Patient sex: F
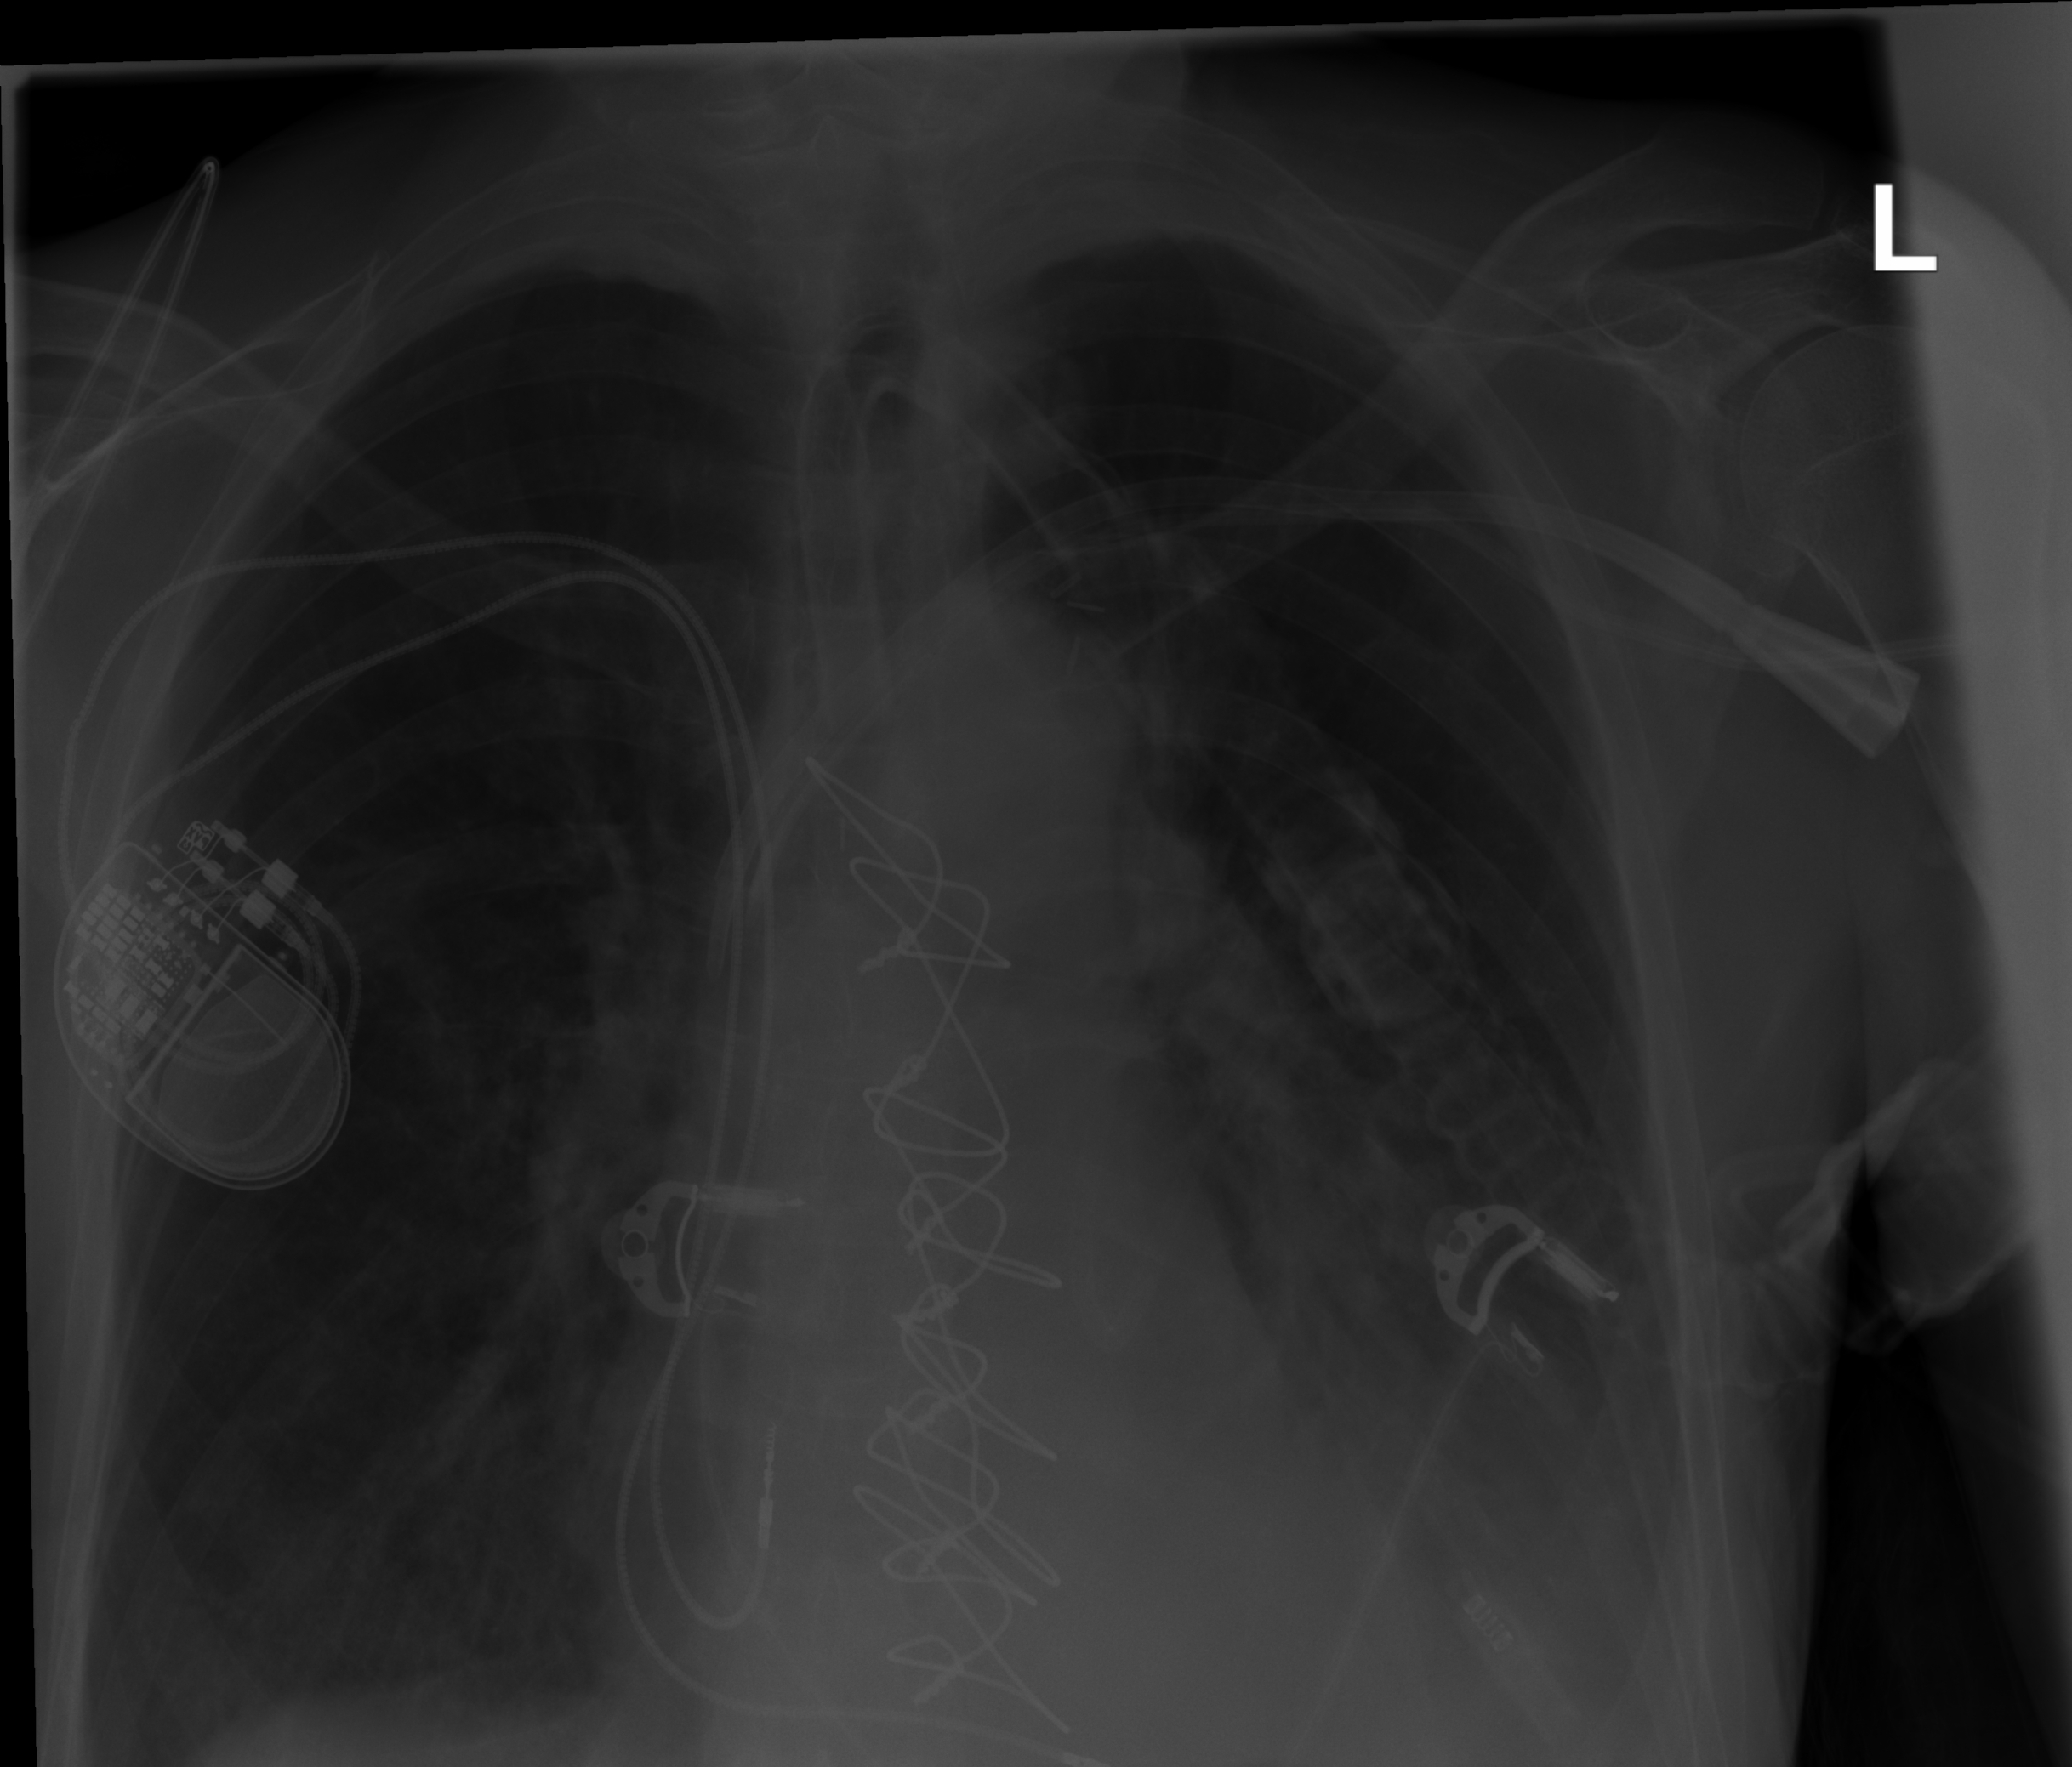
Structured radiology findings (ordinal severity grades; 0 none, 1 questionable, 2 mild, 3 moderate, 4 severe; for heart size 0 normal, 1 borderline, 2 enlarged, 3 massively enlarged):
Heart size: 0
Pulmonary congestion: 0
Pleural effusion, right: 2
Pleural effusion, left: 2
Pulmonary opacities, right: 0
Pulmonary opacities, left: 0
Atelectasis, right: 2
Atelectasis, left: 2